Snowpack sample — Buffalo Mountain, Silverthorne, Colorado, USA (1/25/25, 10:11 AM MST)
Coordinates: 39.6222, -106.1139
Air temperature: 22 °F
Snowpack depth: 110 cm
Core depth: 30 cm
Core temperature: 42.8 °F
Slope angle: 12°, slope face: 102°
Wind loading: high
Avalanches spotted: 0
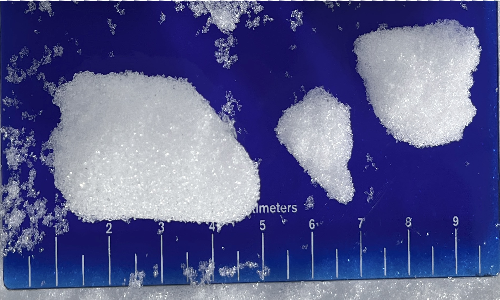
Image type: core
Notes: No avalanches nearby, collected on the outskirts of a fire break 15 meters from the treeline, on way to Buffalo and Red Mountain